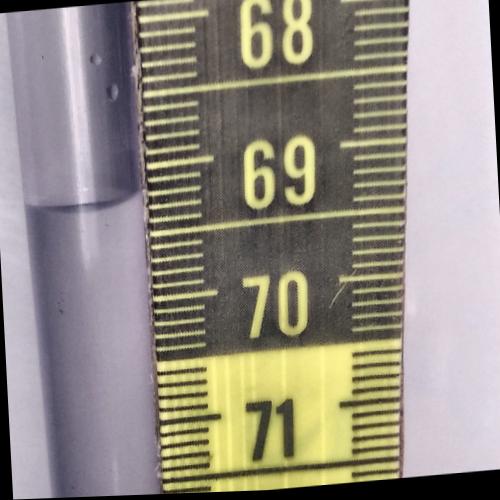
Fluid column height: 69.2 cm